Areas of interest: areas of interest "Yangzhou City Emergency Center"
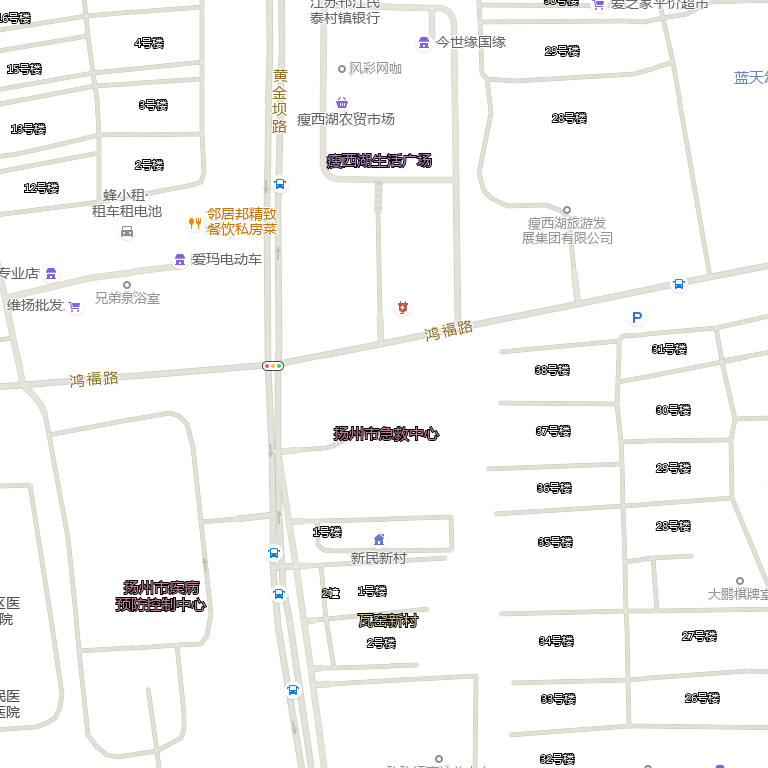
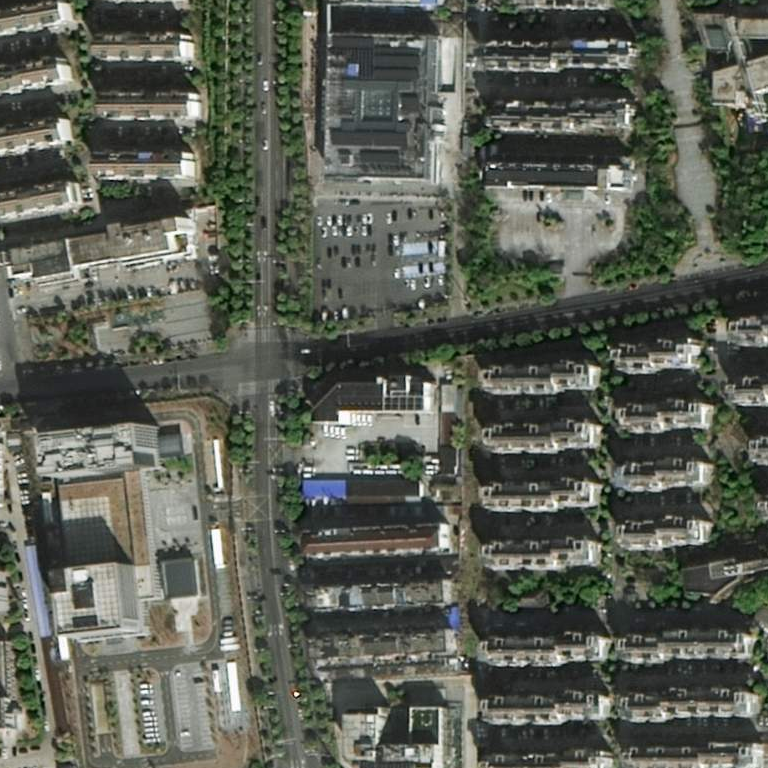